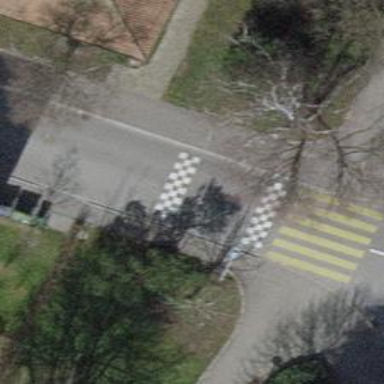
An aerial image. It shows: Traffic calming cushion.